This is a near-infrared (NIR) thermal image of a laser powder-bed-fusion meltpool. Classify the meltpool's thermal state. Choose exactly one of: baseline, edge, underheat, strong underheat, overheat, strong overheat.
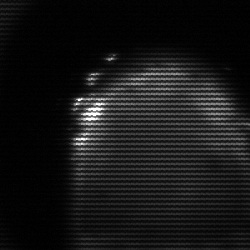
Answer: edge